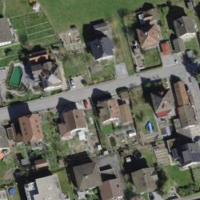
EUNIS habitat code: 54
Species observed at this site:
Aruncus dioicus